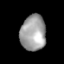
Tissue: lung
Cell type: Others
Senescence score: 0.2095
Nuclear area (px): 885
Mean DAPI intensity: 160.819